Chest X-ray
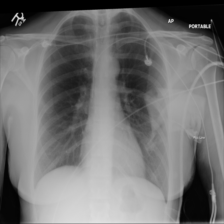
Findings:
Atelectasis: negative
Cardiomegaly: negative
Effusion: negative
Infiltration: negative
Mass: negative
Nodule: negative
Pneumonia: negative
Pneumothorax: negative
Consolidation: negative
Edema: negative
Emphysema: negative
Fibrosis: negative
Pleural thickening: negative
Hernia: negative